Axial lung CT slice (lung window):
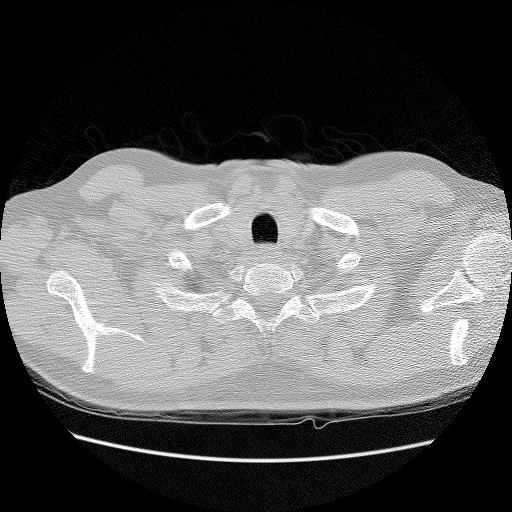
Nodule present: no